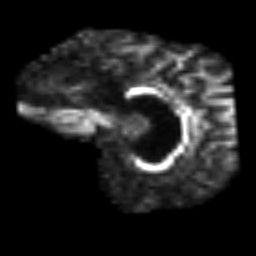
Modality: FA
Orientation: sagittal
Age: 31
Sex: female
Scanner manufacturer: siemens
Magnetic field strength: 3 T
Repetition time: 3.2 s
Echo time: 0.081 s